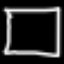
Label: square